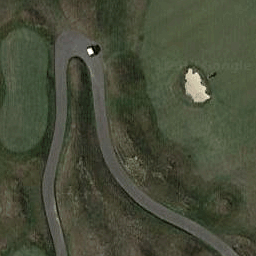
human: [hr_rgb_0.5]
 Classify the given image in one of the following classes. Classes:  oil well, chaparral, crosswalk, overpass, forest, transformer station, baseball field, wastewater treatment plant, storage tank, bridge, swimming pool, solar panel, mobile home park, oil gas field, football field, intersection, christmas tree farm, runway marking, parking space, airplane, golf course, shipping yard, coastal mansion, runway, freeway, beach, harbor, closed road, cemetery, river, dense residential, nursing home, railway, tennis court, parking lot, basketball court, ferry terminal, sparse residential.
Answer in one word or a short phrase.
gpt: golf course